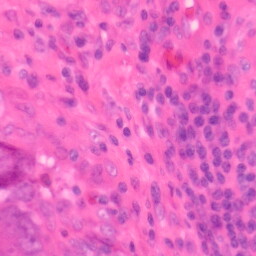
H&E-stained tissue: Colon